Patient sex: M
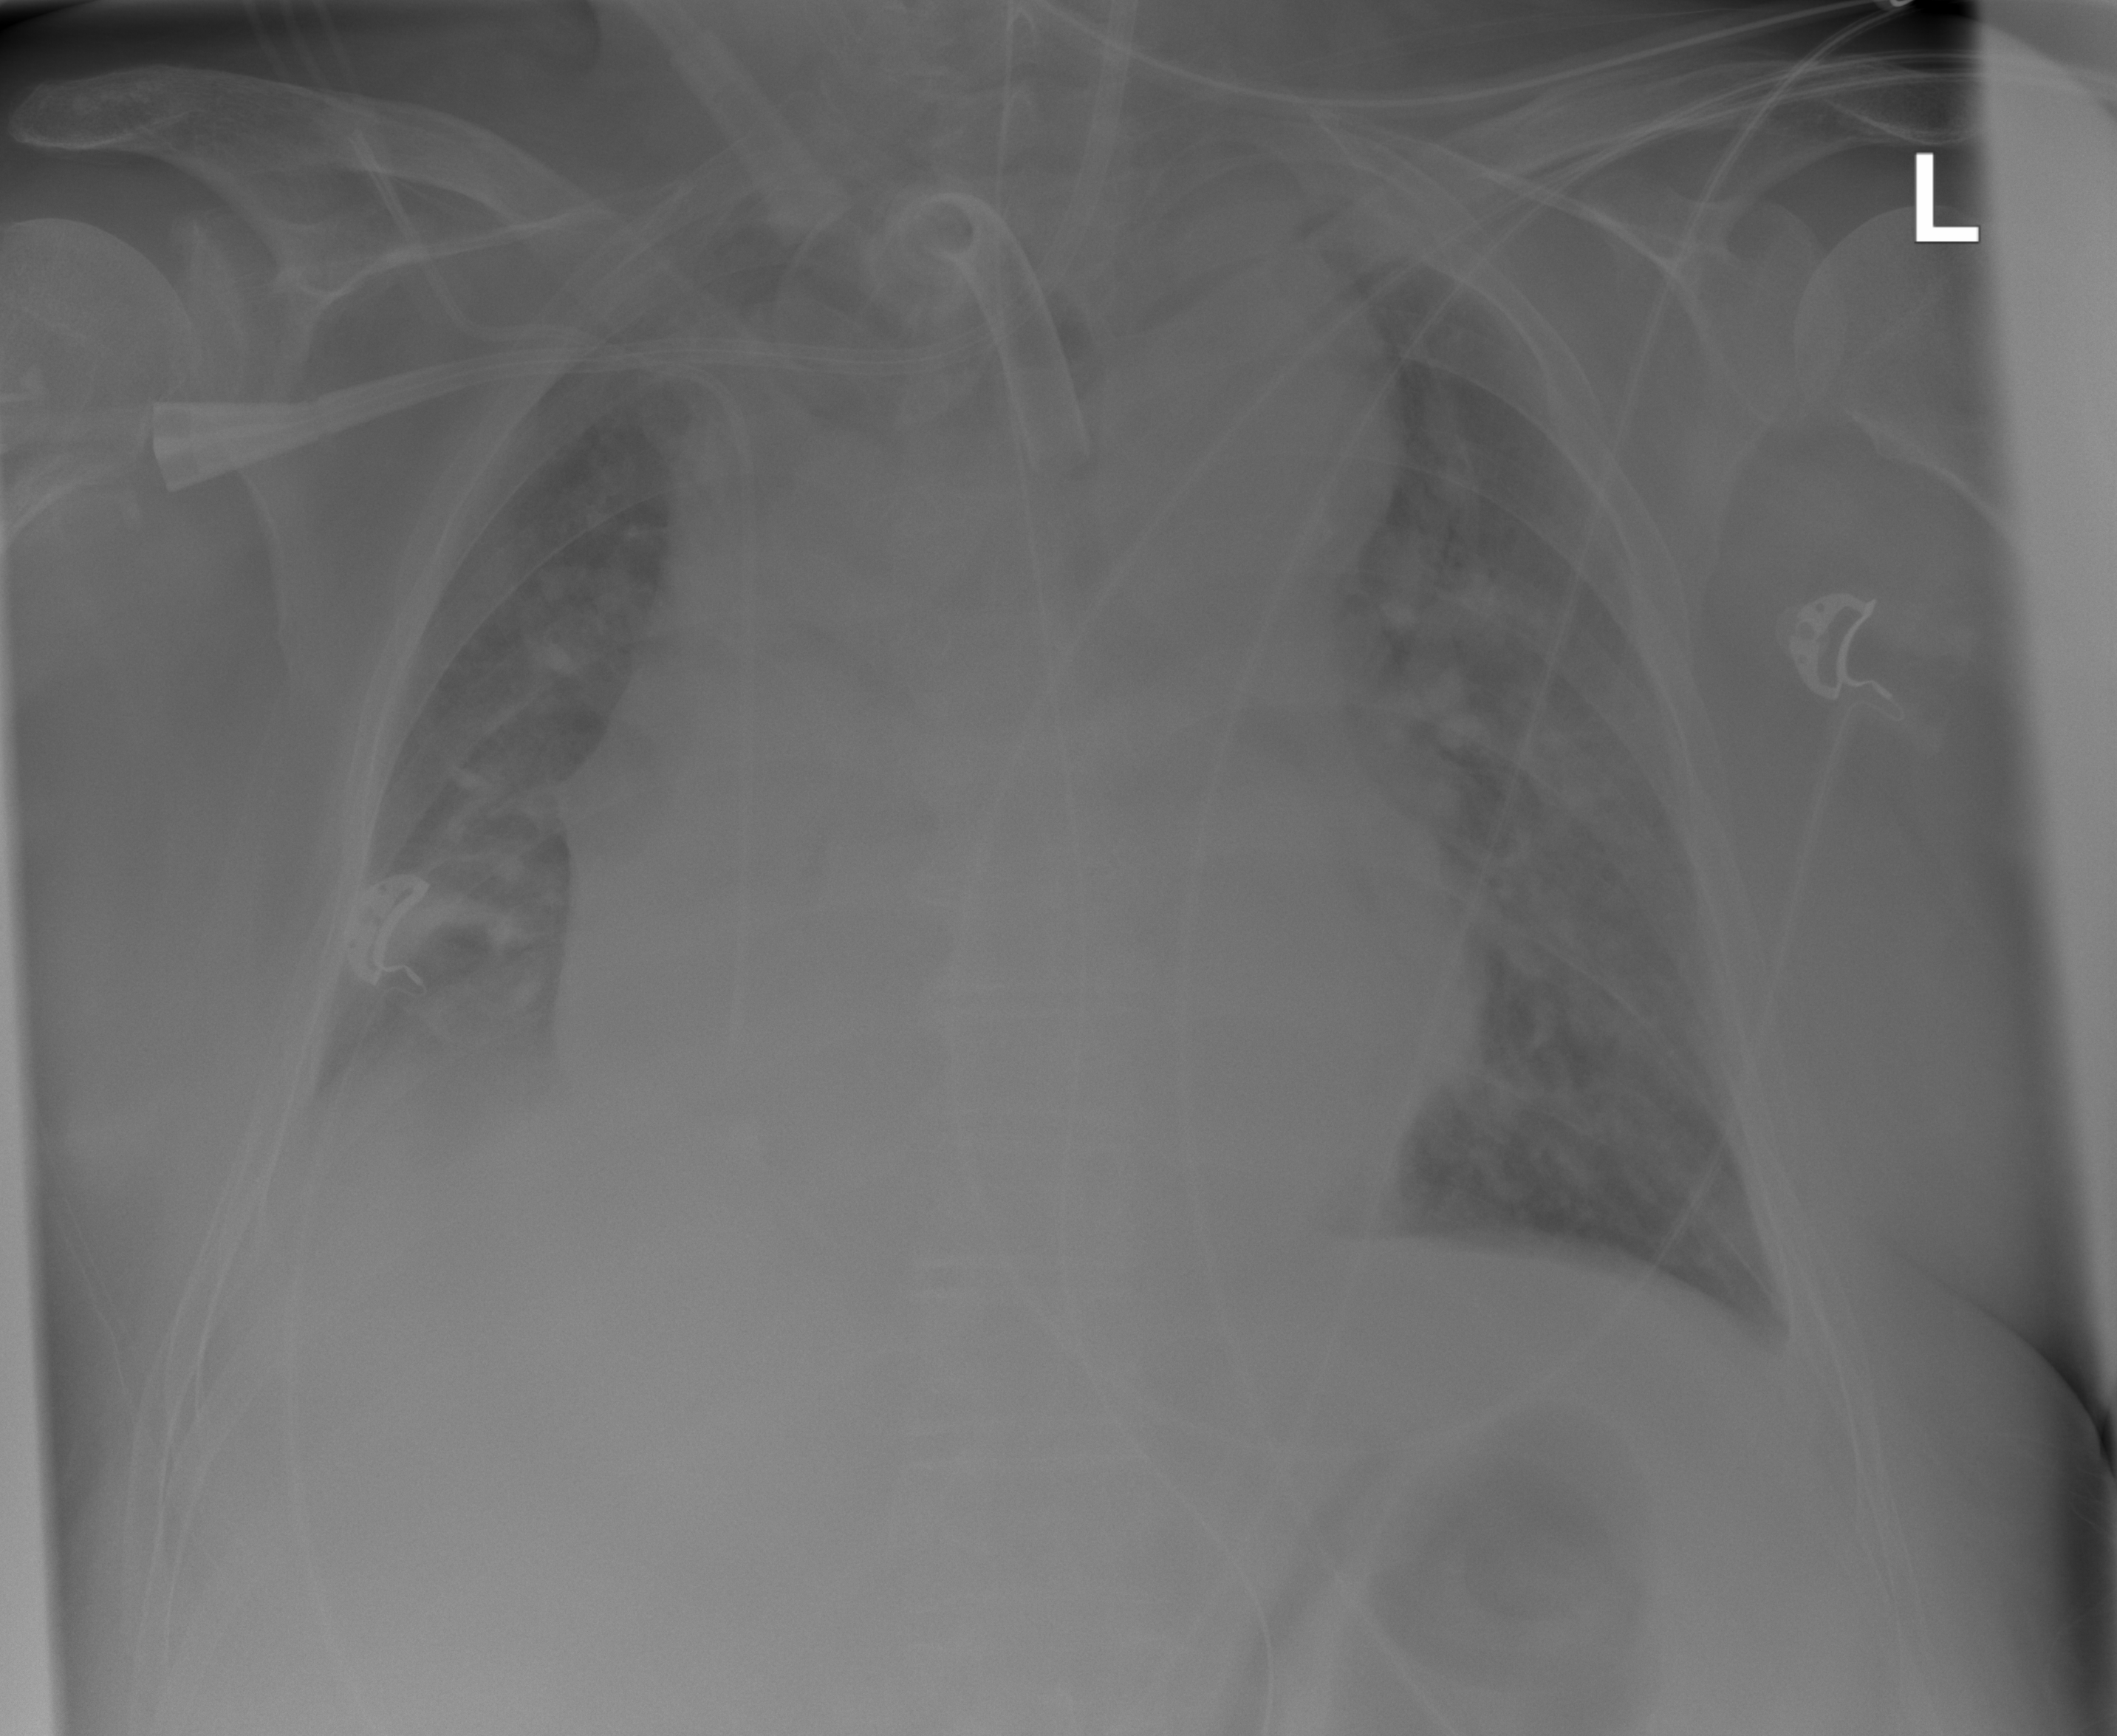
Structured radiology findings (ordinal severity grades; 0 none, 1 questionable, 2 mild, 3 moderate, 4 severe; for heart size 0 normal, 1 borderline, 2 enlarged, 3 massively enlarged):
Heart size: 3
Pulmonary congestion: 2
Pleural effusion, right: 0
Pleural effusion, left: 0
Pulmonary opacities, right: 2
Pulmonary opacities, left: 0
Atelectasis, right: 2
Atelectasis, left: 2